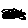
Label: fish